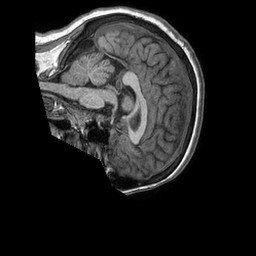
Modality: T1w
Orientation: sagittal
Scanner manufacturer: philips
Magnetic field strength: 1.5 T
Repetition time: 0.007492 s
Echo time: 0.003401 s